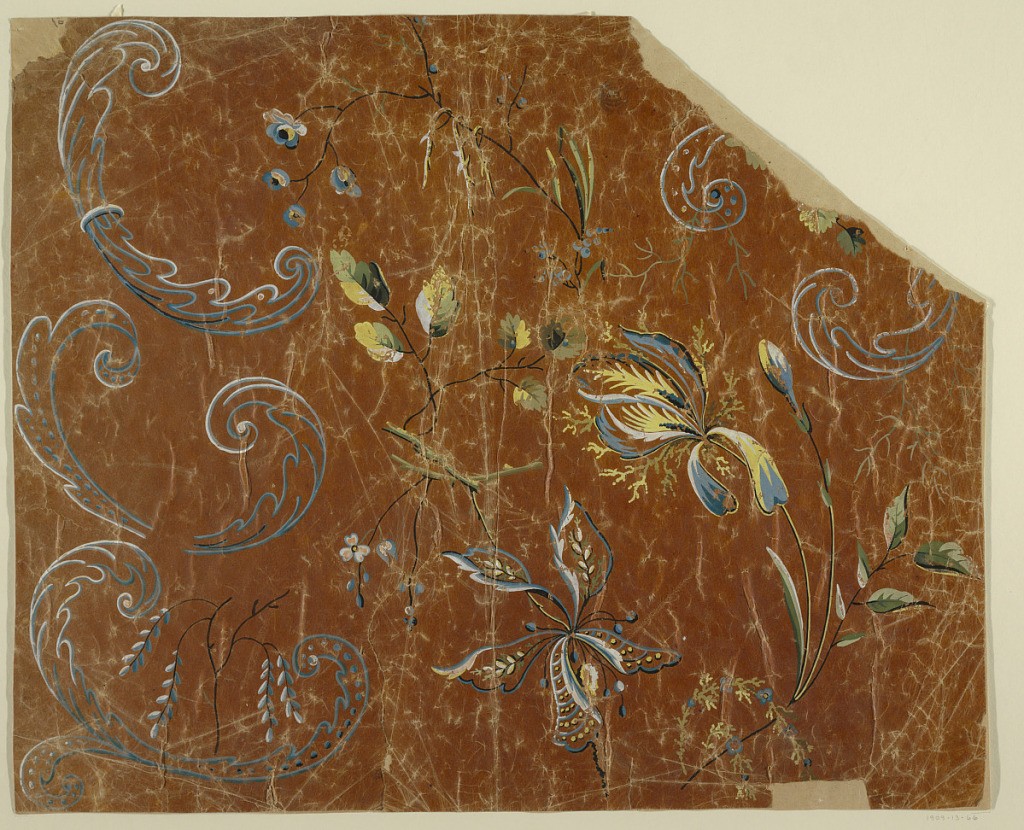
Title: Design for a Woven Fabric
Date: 1815-1840
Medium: Blue, white, yellow, and green gouache on oily tracing paper
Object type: Drawing
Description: Flower sprays. Three leaf scrolls are shown at left in a vertical row, another at right.